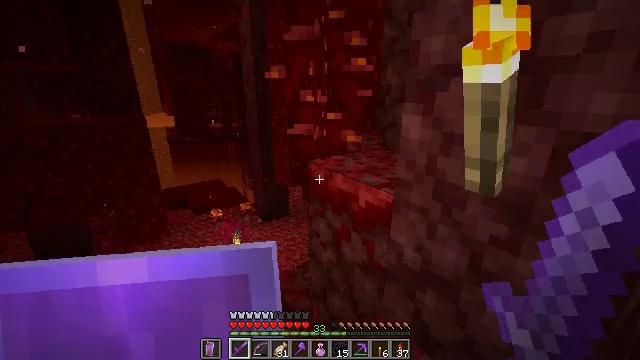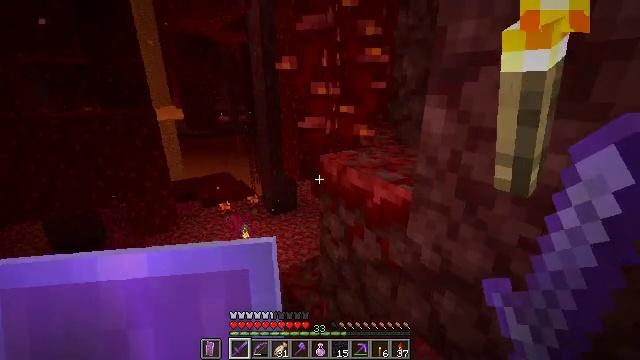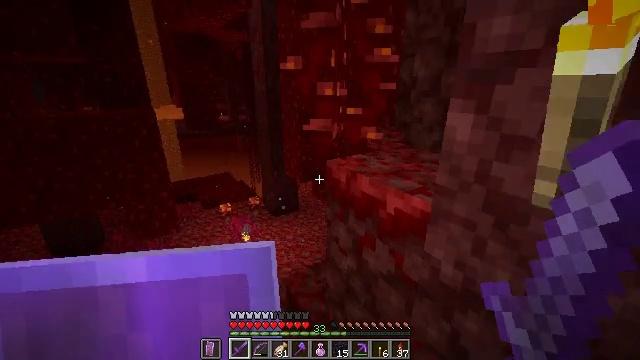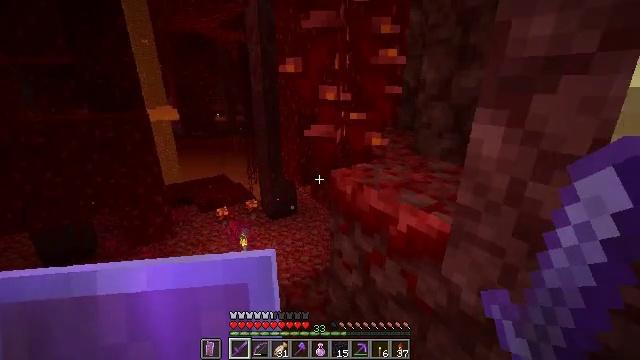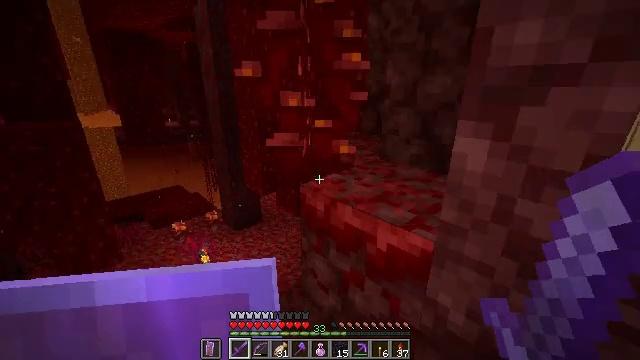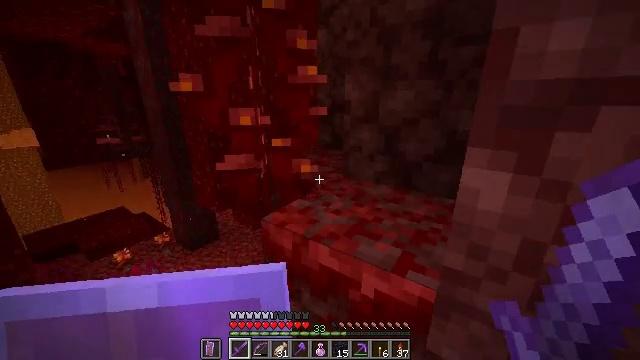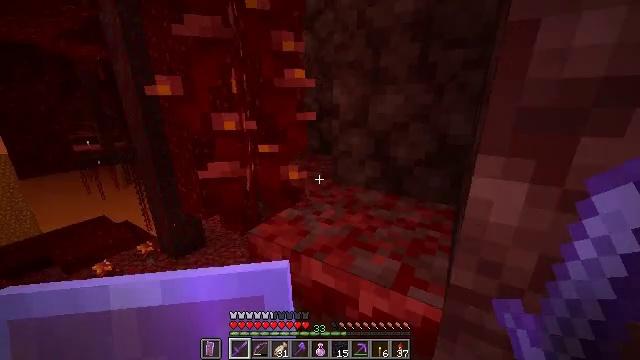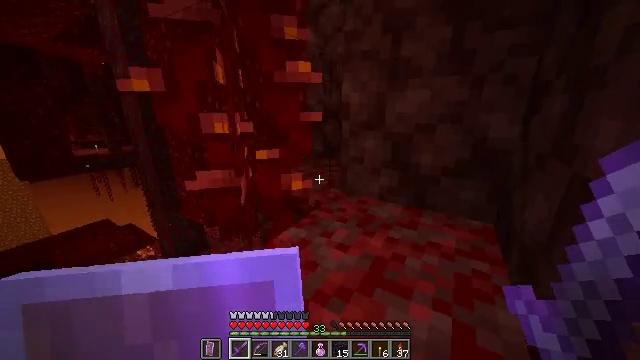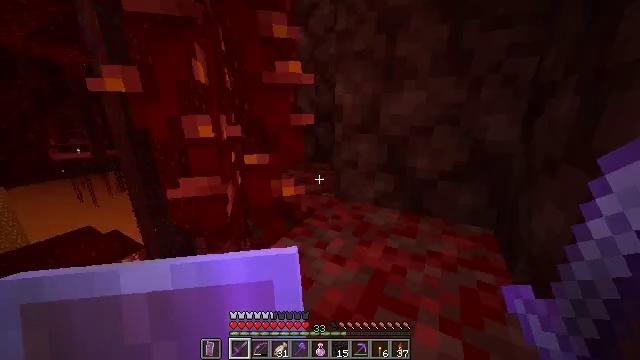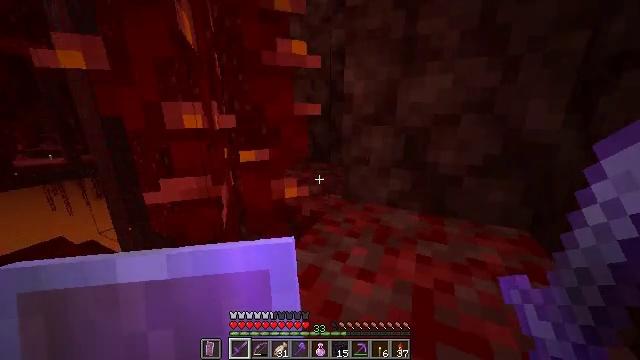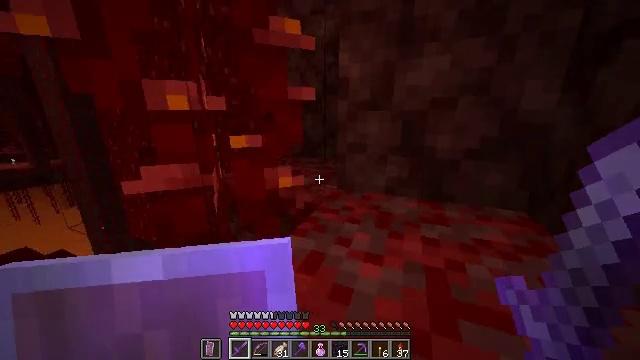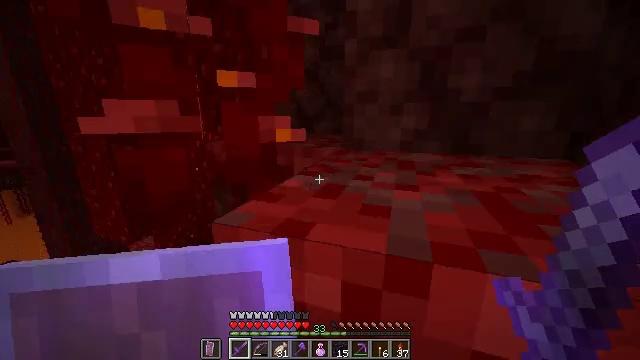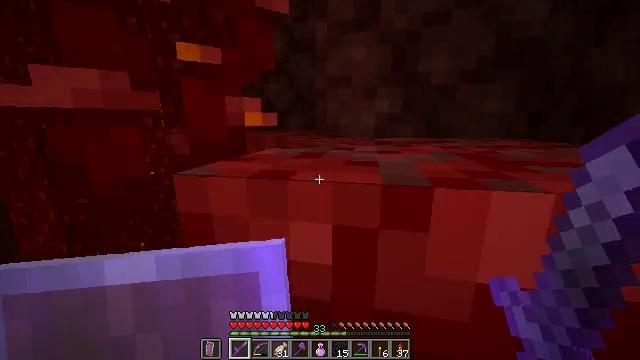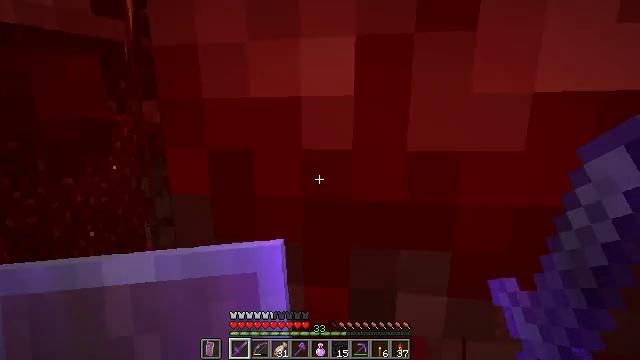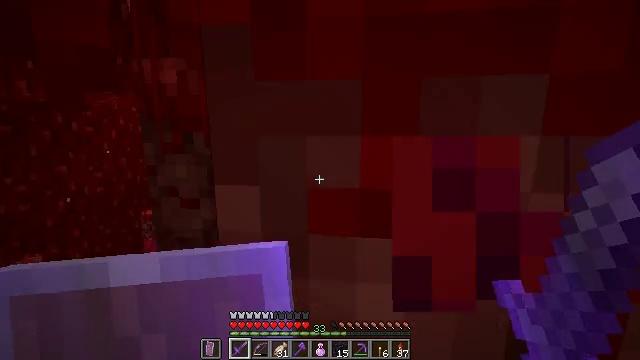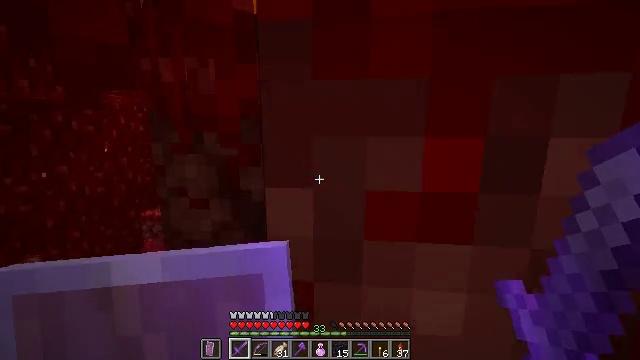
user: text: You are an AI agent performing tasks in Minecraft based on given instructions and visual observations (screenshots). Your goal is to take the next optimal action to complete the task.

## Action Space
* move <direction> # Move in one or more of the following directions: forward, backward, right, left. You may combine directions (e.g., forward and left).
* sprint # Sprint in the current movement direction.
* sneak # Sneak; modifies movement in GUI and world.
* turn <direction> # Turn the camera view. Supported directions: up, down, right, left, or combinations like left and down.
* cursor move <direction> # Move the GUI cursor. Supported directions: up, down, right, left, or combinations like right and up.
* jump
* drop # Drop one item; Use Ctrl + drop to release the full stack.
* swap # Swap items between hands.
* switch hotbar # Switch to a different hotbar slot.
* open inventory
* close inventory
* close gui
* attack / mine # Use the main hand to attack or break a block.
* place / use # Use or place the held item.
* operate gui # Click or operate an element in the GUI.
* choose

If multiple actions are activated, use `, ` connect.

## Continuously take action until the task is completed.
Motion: motion action
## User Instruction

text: Gather warped fungus in the Nether.
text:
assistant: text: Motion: move forward, turn left and down
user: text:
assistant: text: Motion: move forward
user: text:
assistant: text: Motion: move forward
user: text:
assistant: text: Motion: move forward, sprint, turn right
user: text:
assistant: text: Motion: move forward, sprint, turn right and up
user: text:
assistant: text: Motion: move forward, sprint, turn right
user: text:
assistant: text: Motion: move forward
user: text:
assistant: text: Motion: move forward, turn right
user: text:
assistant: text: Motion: move forward, turn right
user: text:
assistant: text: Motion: move forward, turn right
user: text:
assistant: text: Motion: turn right
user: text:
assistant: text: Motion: turn right and up
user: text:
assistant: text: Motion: turn right and up
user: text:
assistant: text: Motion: no_op
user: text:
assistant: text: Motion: move forward
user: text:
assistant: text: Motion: move forward, turn right, jump
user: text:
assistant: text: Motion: move forward, turn right and up, jump
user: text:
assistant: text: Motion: move forward, turn right and up, jump
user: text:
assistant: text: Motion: move forward, turn right and up, jump
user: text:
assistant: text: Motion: move forward, turn right and up
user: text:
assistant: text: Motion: turn right and down
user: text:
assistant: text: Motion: turn right and down
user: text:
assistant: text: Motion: turn right and down
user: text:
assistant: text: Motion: turn right and down
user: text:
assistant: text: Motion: turn right
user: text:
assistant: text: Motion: turn right
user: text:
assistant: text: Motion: turn right
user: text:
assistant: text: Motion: no_op
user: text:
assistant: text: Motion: no_op
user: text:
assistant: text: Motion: no_op